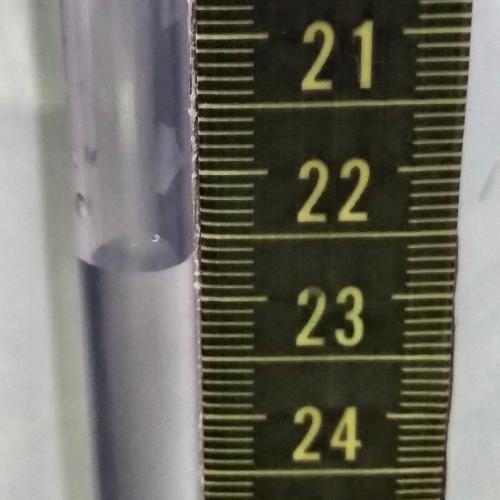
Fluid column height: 22.7 cm